Brain MRI, t2w sequence, axial 2D slice.
Patient: age 35, sex F, weight 95 kg, height 1.95 m
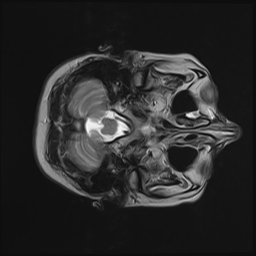